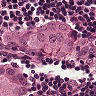
Metastatic tissue present: yes